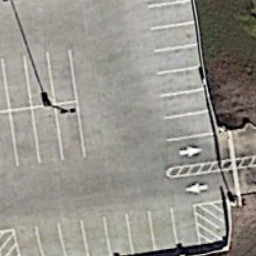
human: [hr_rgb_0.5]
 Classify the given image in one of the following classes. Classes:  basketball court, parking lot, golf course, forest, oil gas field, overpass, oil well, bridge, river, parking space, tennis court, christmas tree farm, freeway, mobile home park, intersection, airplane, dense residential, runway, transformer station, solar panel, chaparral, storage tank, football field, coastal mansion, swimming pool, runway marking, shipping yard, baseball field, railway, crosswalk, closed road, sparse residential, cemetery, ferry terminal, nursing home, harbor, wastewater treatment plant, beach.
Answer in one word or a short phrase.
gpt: parking space